Question: Here is my example

I want to remove '$' but the format still the same? How can I possibly do this?
Here is my code in my 'datagridview'
'''
dataGridView1.Columns["Amount"].DefaultCellStyle.Format = "c2";
'''
expected output
'''
(2,138,870,900.11)
19,921,759.23
..and so on
'''
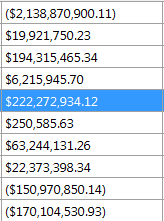
Answer: If you still want parenthesis for negatives, try:
'''
dataGridView1.Columns["Amount"].DefaultCellStyle.Format = "#,0.00;(#,0.00)";
'''
---
Alternatively:
'''
var provider = (CultureInfo)CultureInfo.CurrentCulture.Clone();
provider.NumberFormat.NumberNegativePattern = 0;
dataGridView1.Columns["Amount"].DefaultCellStyle.FormatProvider = provider;
dataGridView1.Columns["Amount"].DefaultCellStyle.Format = "N";
'''
or:
'''
var provider = (CultureInfo)CultureInfo.CurrentCulture.Clone();
provider.NumberFormat.CurrencySymbol = "";
dataGridView1.Columns["Amount"].DefaultCellStyle.FormatProvider = provider;
dataGridView1.Columns["Amount"].DefaultCellStyle.Format = "C";
'''
but these solutions depend on your current culture info (which might be a good thing, but we don't know what culture you use, so we might not know which properties you need to alter).
Instead of setting the 'FormatProvider' property on each column, you can also do:
'''
// change 'provider' clone as before
Thread.CurrentThread.CurrentCulture = provider;
'''
but that will affect all parts of your application (for the relevant thread at least).